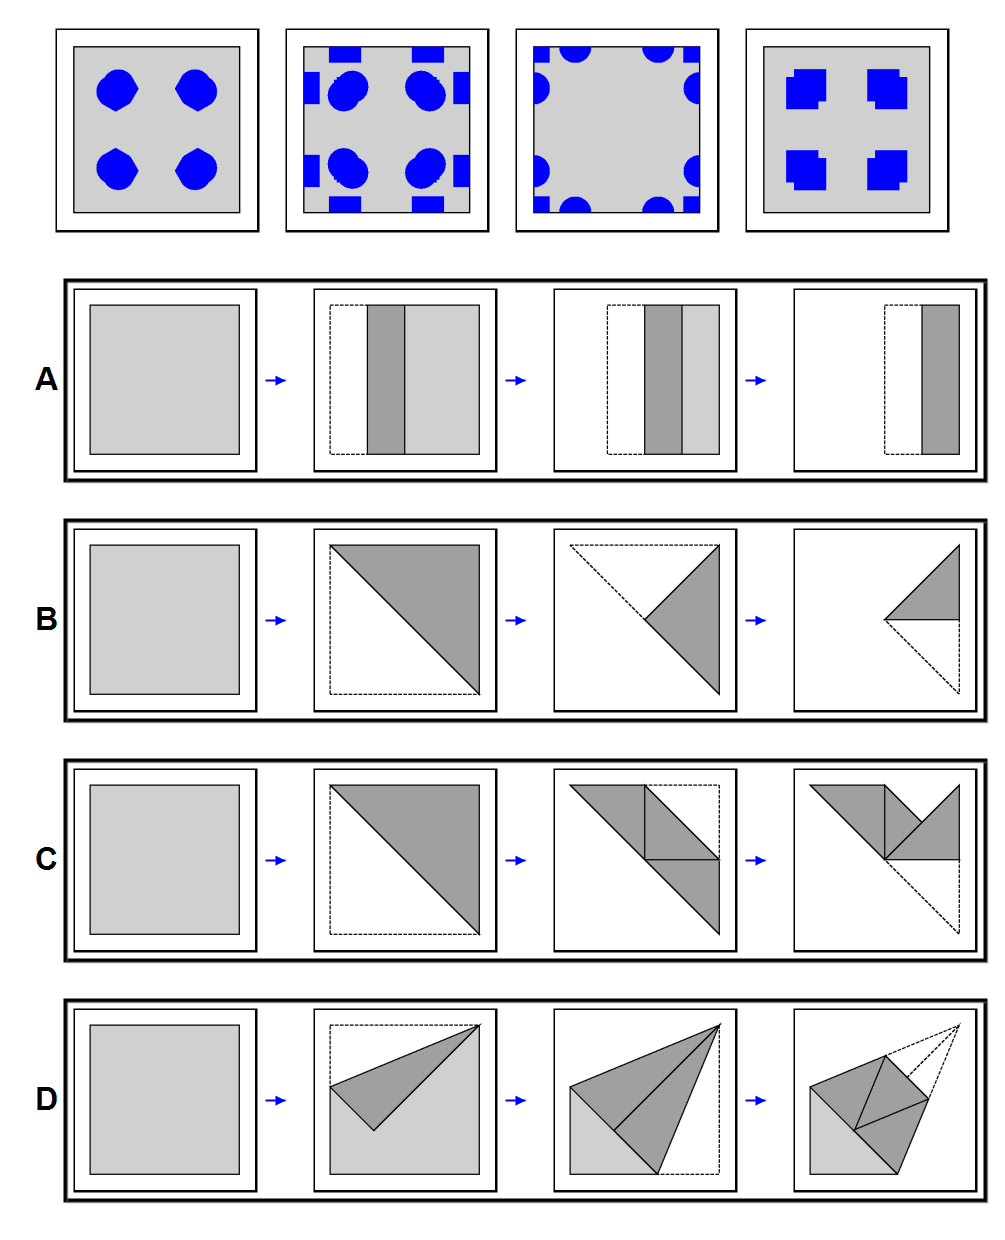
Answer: B